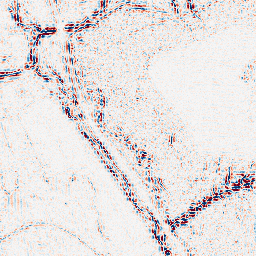
Category: wavelet
Decomposition family: wavelet_biorthogonal
Decomposition parameters: wavelet: bior4.4
level: 2
Upsampling method: quintic
Upsampling parameters: scale: 8
Upsampling scale: 8